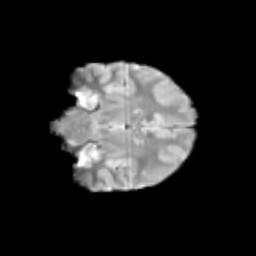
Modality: T2w
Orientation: coronal
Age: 12
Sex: female
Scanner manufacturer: siemens
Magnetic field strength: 3 T
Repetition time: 3.8 s
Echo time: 0.07 s